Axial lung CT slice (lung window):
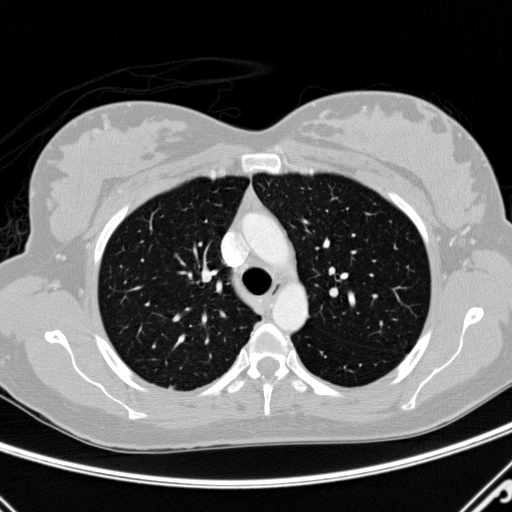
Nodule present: yes
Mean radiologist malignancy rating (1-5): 3